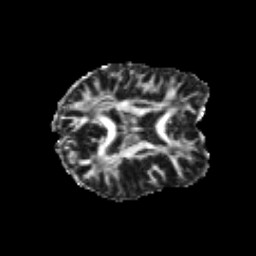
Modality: FA
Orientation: axial
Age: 21
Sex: female
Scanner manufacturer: siemens
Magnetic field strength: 3 T
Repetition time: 3.5 s
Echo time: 0.104 s